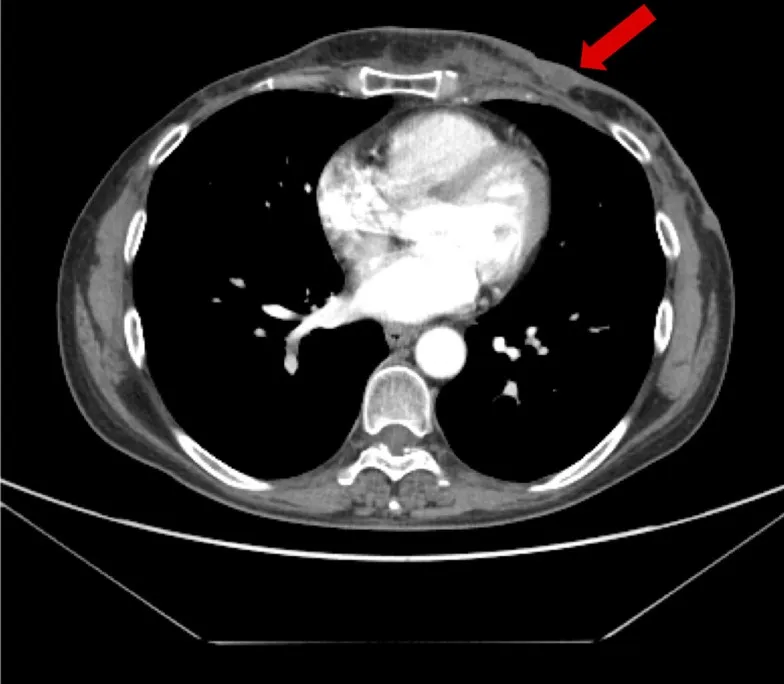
First evidence of metastatic disease on baseline PET-CT scan.
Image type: radiology (ct)